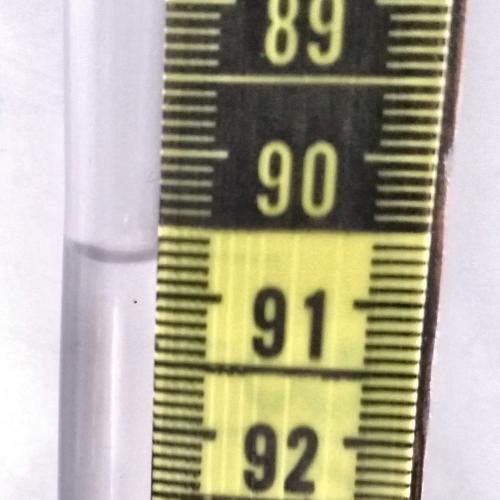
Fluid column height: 90.8 cm